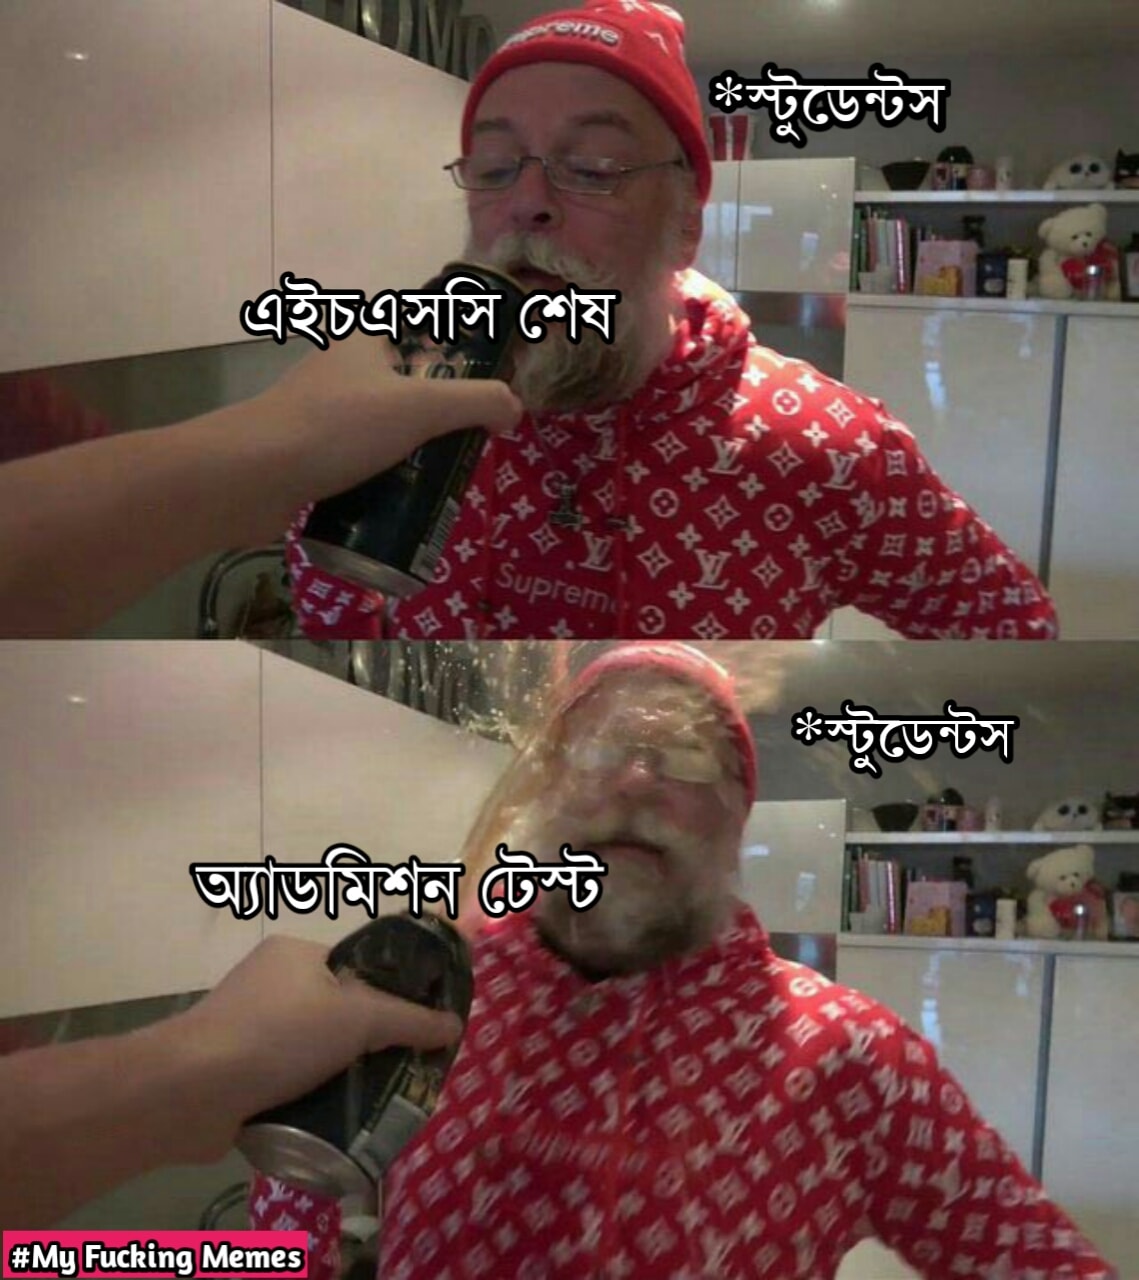
Caption: *স্টুডেন্টস  এইচএসসি শেষ   *স্টুডেন্টস  অ্যাডমিশন টেস্ট
Label: non-hate